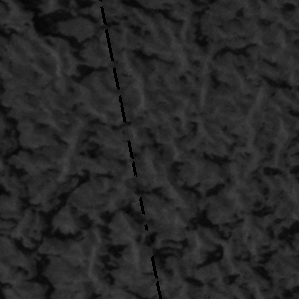
Label: frost